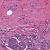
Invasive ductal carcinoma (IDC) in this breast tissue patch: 1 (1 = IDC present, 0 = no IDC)